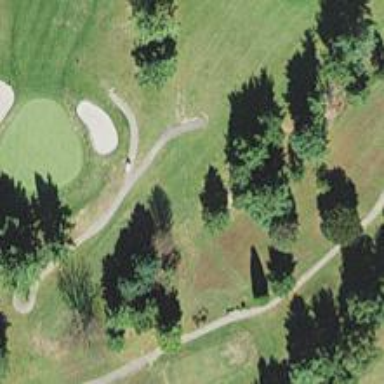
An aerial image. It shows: Path for both roads and golfers.